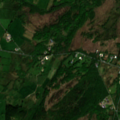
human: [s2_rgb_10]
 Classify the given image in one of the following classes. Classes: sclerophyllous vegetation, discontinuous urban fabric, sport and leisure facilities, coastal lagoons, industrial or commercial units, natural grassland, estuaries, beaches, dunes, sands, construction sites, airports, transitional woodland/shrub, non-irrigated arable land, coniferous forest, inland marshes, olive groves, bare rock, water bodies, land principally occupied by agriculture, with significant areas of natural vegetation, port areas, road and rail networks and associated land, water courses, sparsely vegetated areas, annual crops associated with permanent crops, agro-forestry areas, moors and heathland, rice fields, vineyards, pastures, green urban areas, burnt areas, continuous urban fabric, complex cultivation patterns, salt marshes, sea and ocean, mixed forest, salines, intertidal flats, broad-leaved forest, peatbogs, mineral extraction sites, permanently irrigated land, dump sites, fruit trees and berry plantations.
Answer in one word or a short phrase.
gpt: pastures, land principally occupied by agriculture, with significant areas of natural vegetation, broad-leaved forest, transitional woodland/shrub, peatbogs